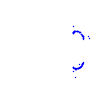
Particle: kaon